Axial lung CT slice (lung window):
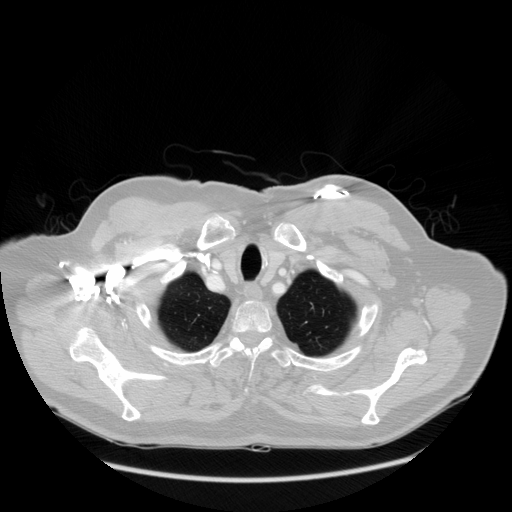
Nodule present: no